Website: crate-barrel
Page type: billing-address
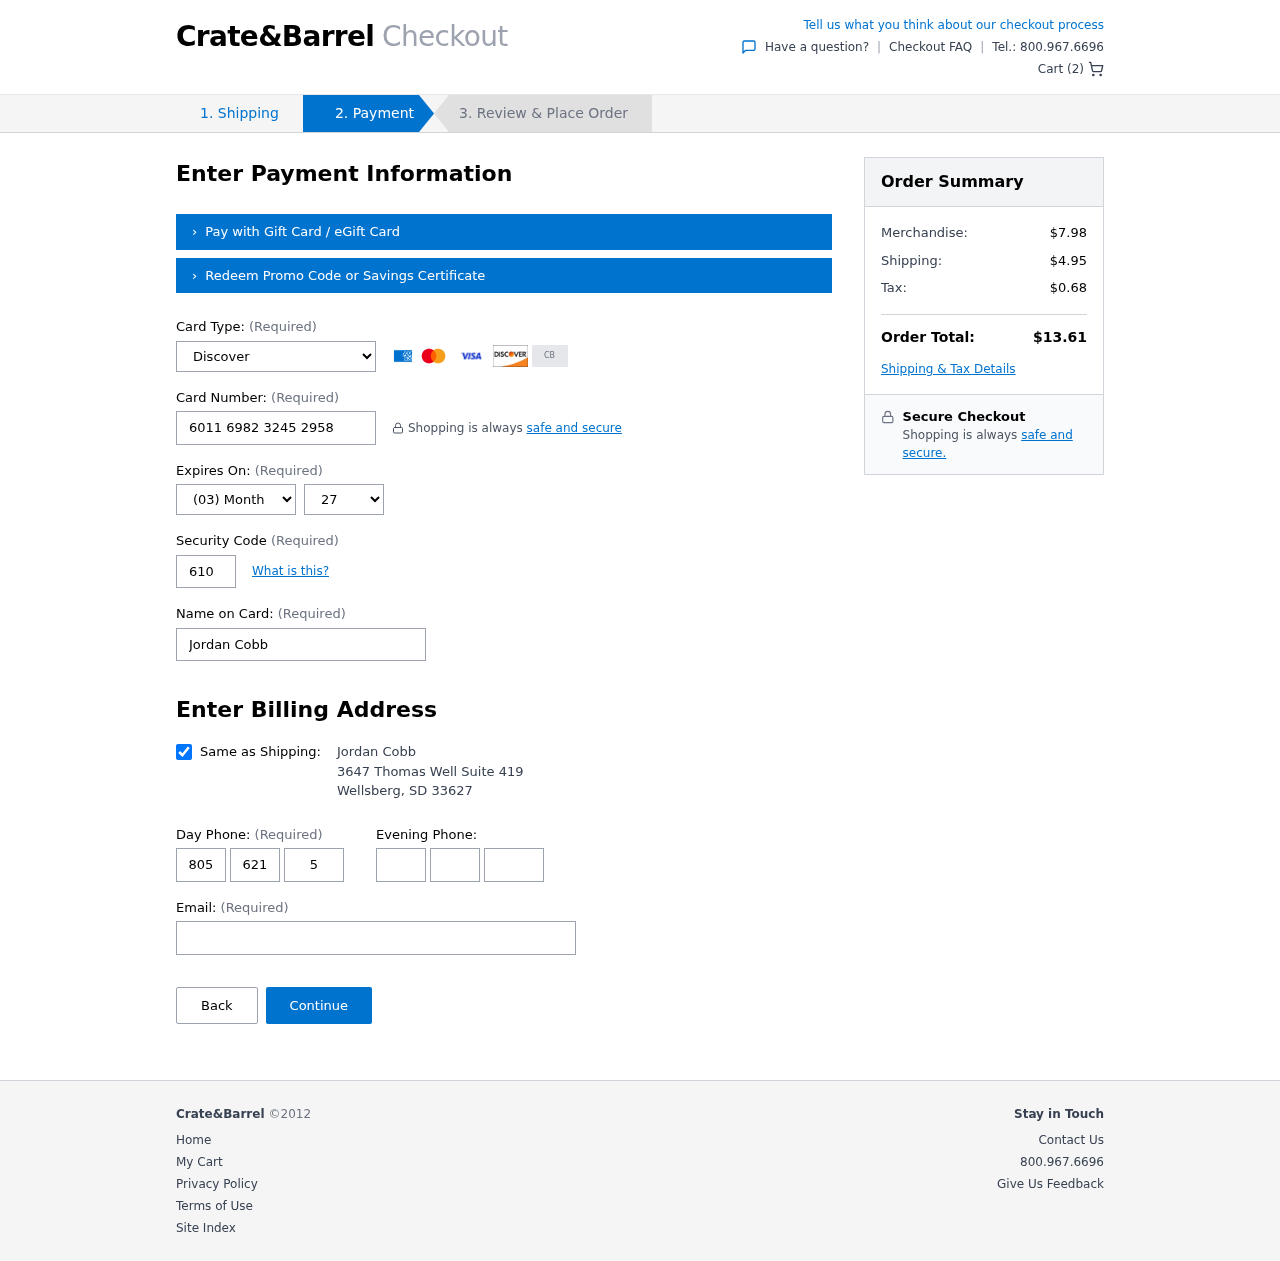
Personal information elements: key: PII_CARD_CVV
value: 610
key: PII_CARD_EXPIRY_MONTH
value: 03
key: PII_CARD_EXPIRY_YEAR
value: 27
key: PII_CARD_NUMBER
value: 6011 6982 3245 2958
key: PII_CARD_TYPE
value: Discover
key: PII_CITY
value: Wellsberg
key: PII_EMAIL
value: jcobb@hotmail.com
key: PII_FULLNAME
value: Jordan Cobb
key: PII_PHONE_AREA
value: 805
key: PII_PHONE_PREFIX
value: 621
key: PII_PHONE_SUFFIX
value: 5969
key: PII_POSTCODE
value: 33627
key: PII_STATE_ABBR
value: SD
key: PII_STREET
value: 3647 Thomas Well Suite 419
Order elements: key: ORDER_NUM_ITEMS
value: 2
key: ORDER_SUBTOTAL
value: $7.98
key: ORDER_SHIPPING_COST
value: $4.95
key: ORDER_TAX
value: $0.68
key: ORDER_TOTAL
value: $13.61